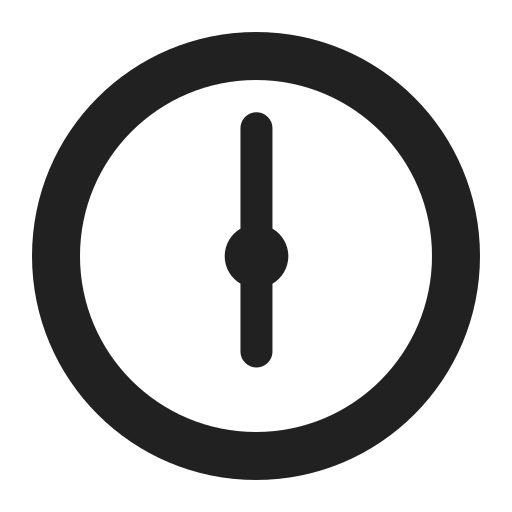
six oclock high contrast